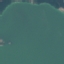
Label: SeaLake